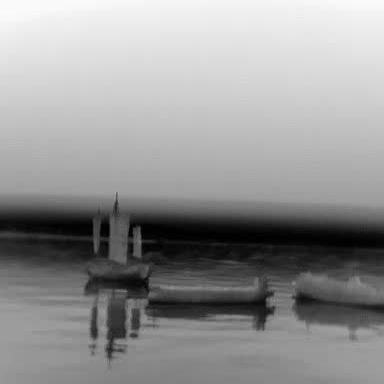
There are three objects shown in the infrared image, including a sailboat, a liner, and a container_ship.